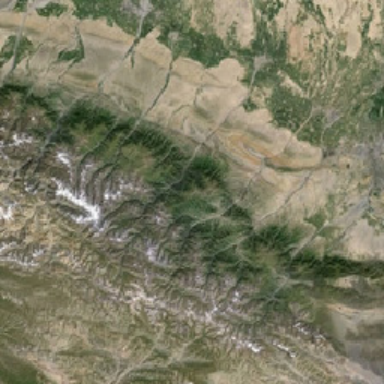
Part of mountain while with many moss green plants on it .